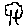
Label: tree